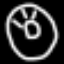
Label: donut